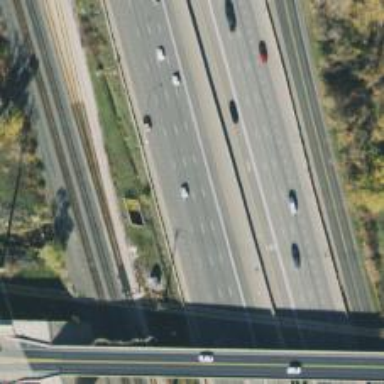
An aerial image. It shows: Asphalt motorway.